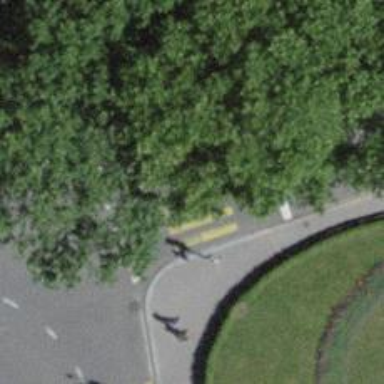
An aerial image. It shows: Crossing with traffic signals.